Question: I'm trying to create a to-do list and use html/css/js to do it.
- - - - - -
When I click the button I can see the div apearing for less than a second inside the section, and it desapears.
'''
function addTask() {
let userInput = document.getElementById("add-field").value;
let task = document.createElement("div");
task.innerText = userInput;
taskList = document.getElementById("list");
task.className = "task-bar";
document.querySelector('#list').appendChild(task);
}
'''
'''
<main id="container">
<section id="entrance">
<h1>TASKS</h1>
</section>
<section id="adding">
<form id="adding-items">
<input id="add-field" type="text">
<button id="send-btn" value="ADD" onclick="addTask()">ADD</button>
</form>
</section>
<section id="list">
</section>
</main>
'''

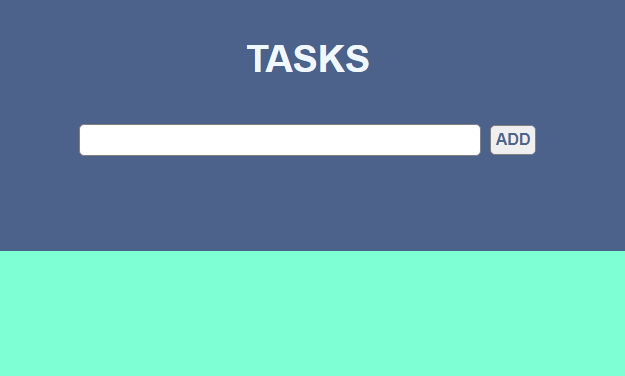
Answer: You are using a 'form' element.
So if you click the button, it would refresh the page.
To prevent it, you can use 'onSubmit="return false;"'.
'<form onSubmit="return false;" id="adding-items">'